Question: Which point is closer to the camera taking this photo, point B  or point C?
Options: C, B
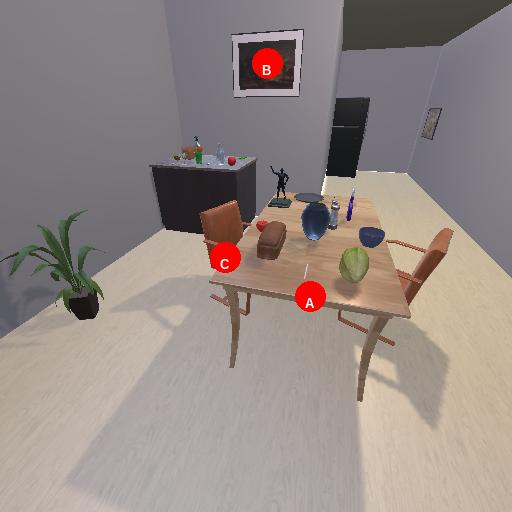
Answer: C